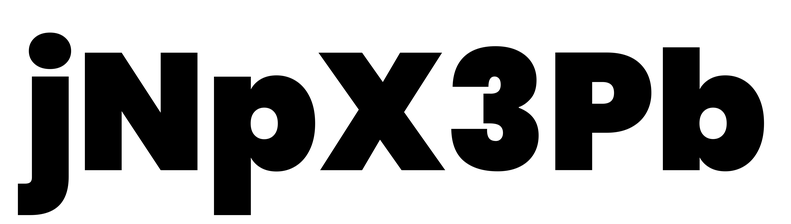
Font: Poppins-Black